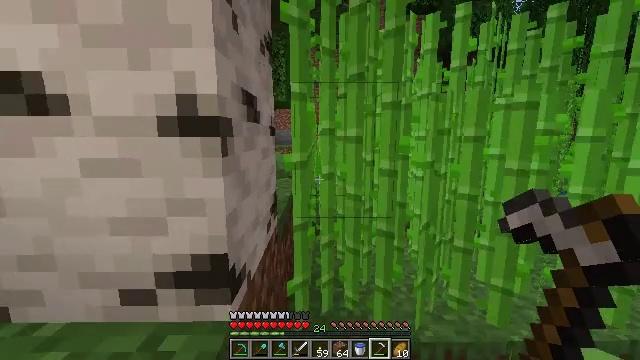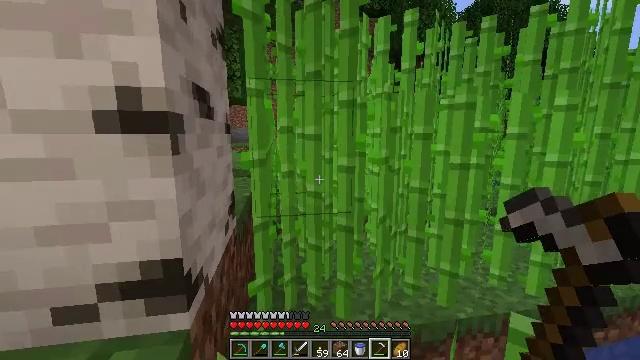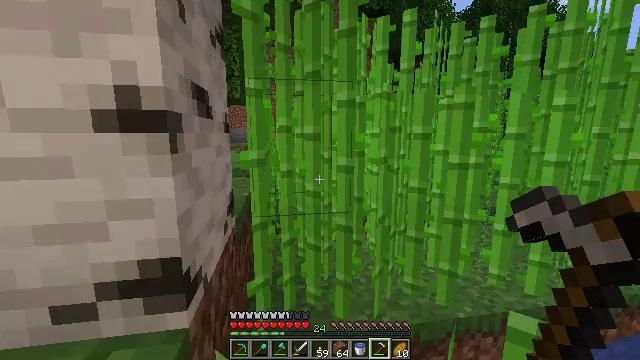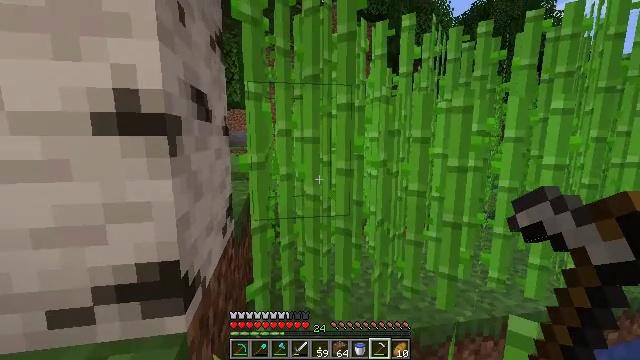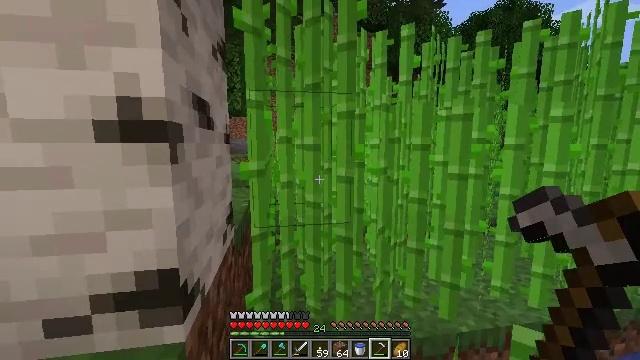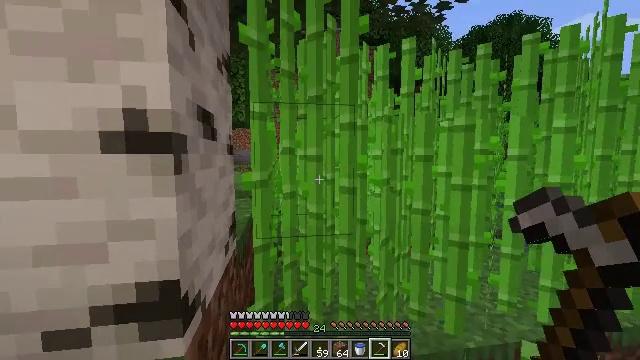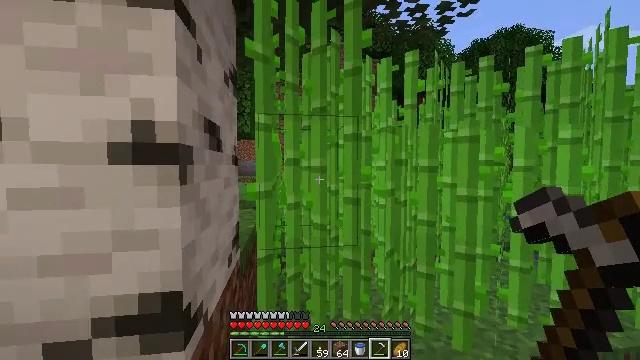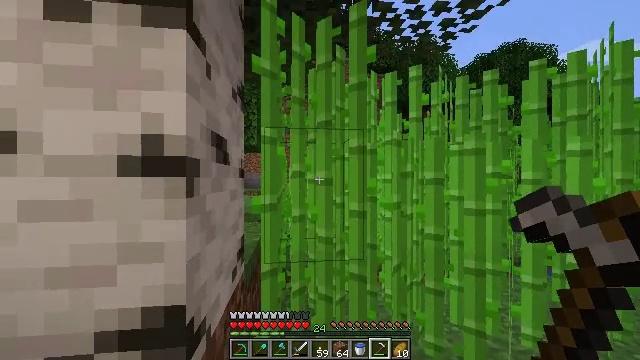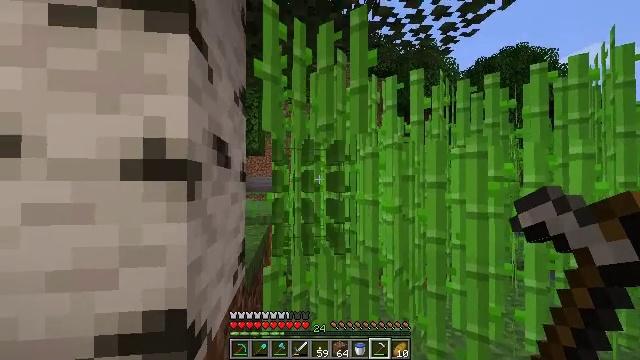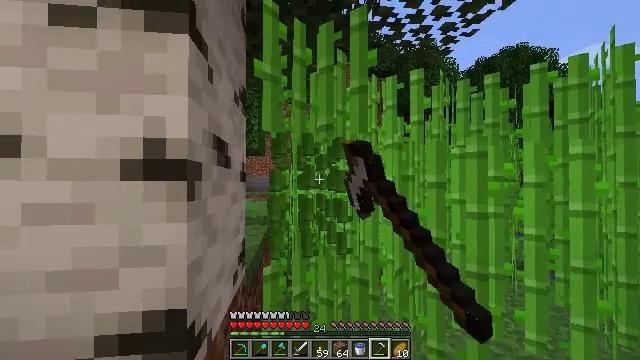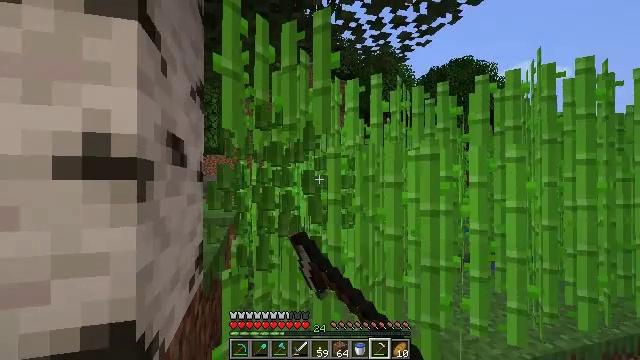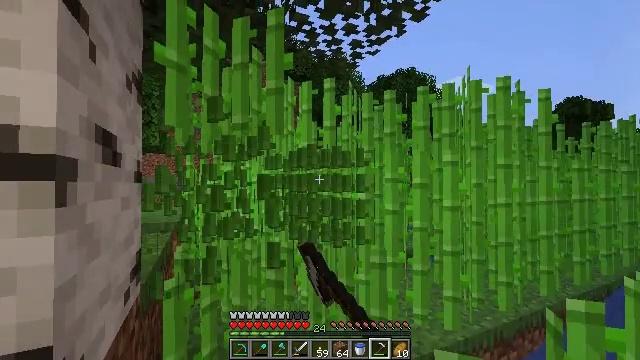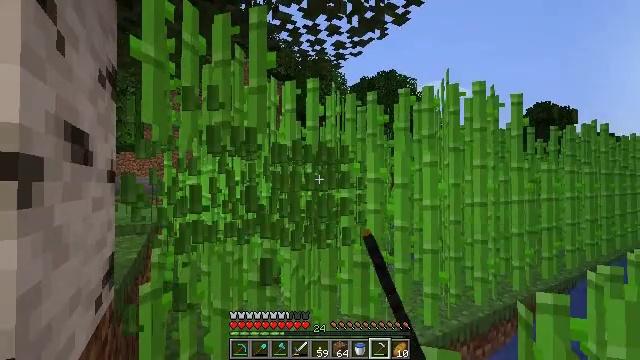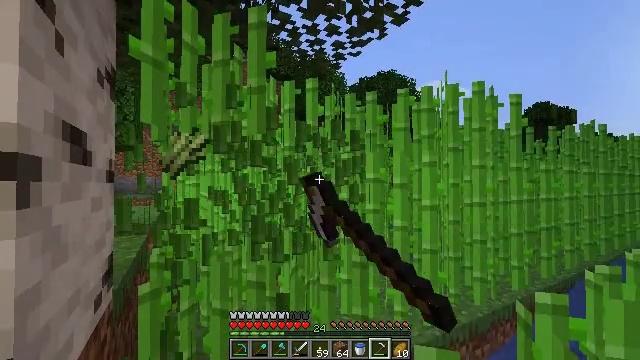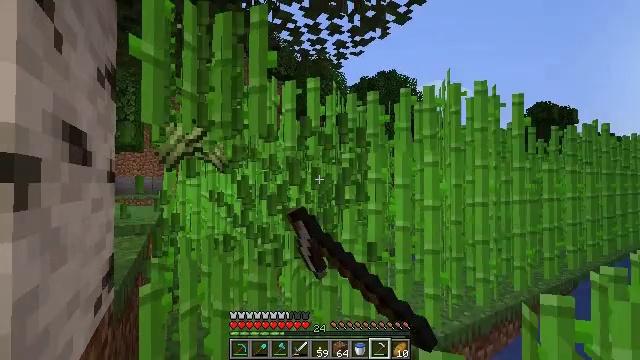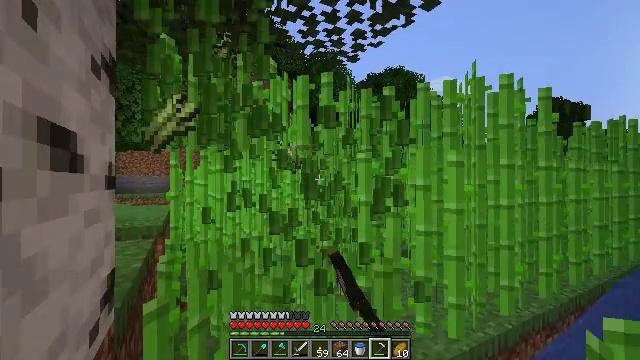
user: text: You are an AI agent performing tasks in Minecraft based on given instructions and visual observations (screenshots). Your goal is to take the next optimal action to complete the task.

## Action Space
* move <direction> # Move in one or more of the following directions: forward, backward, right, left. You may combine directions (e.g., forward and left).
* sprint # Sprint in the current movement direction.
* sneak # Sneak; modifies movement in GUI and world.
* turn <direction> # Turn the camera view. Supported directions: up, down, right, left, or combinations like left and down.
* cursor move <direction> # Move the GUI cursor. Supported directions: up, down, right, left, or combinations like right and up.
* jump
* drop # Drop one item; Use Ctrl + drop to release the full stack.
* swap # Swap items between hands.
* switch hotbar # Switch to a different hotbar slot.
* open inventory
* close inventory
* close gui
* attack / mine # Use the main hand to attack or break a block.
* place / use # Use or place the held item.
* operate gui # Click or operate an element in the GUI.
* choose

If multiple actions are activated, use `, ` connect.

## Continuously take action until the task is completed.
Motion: motion action
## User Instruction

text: Break the sugar cane.
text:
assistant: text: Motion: turn right
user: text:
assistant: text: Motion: no_op
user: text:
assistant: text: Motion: no_op
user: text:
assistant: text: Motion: turn up
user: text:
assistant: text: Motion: turn up
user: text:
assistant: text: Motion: turn up
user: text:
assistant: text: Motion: turn left and up
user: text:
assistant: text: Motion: attack / mine
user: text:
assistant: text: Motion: attack / mine
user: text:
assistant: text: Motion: turn right, attack / mine
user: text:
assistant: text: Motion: turn right, attack / mine
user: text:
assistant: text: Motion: turn right, attack / mine
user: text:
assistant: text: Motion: attack / mine
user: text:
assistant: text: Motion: move forward and move left, attack / mine
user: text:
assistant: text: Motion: move forward and move left, turn left, attack / mine
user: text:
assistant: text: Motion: move forward and move left, turn left, attack / mine
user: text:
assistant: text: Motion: move forward and move left, turn left, attack / mine
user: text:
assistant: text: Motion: move forward and move left, turn left, attack / mine
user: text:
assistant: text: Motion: move forward and move left, turn left, attack / mine
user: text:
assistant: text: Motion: move forward and move left, turn left, attack / mine
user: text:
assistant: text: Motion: move forward and move left, jump
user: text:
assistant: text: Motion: move forward and move left, jump
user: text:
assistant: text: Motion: move forward and move left, jump
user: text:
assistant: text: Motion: move forward and move left, turn right, jump
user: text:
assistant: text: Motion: move forward and move left, turn right
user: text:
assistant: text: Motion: move forward and move left, turn right and down
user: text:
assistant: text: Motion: move forward and move left, turn right and down
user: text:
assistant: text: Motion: move left, turn right and down
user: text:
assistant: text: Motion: turn right and down
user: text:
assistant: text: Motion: turn right and down